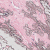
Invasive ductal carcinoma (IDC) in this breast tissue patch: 0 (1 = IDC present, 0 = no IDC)